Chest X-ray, PA view. Patient: 39 years old, sex M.
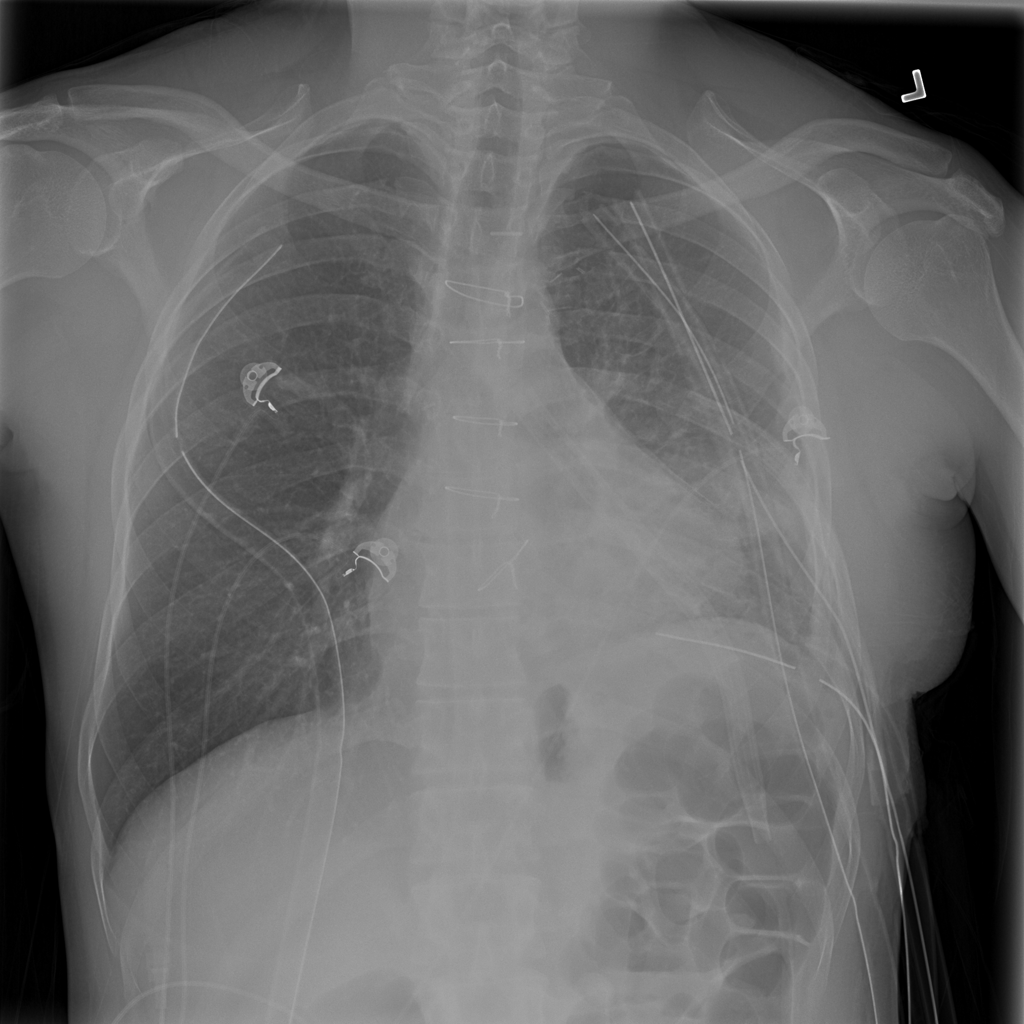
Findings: No Finding